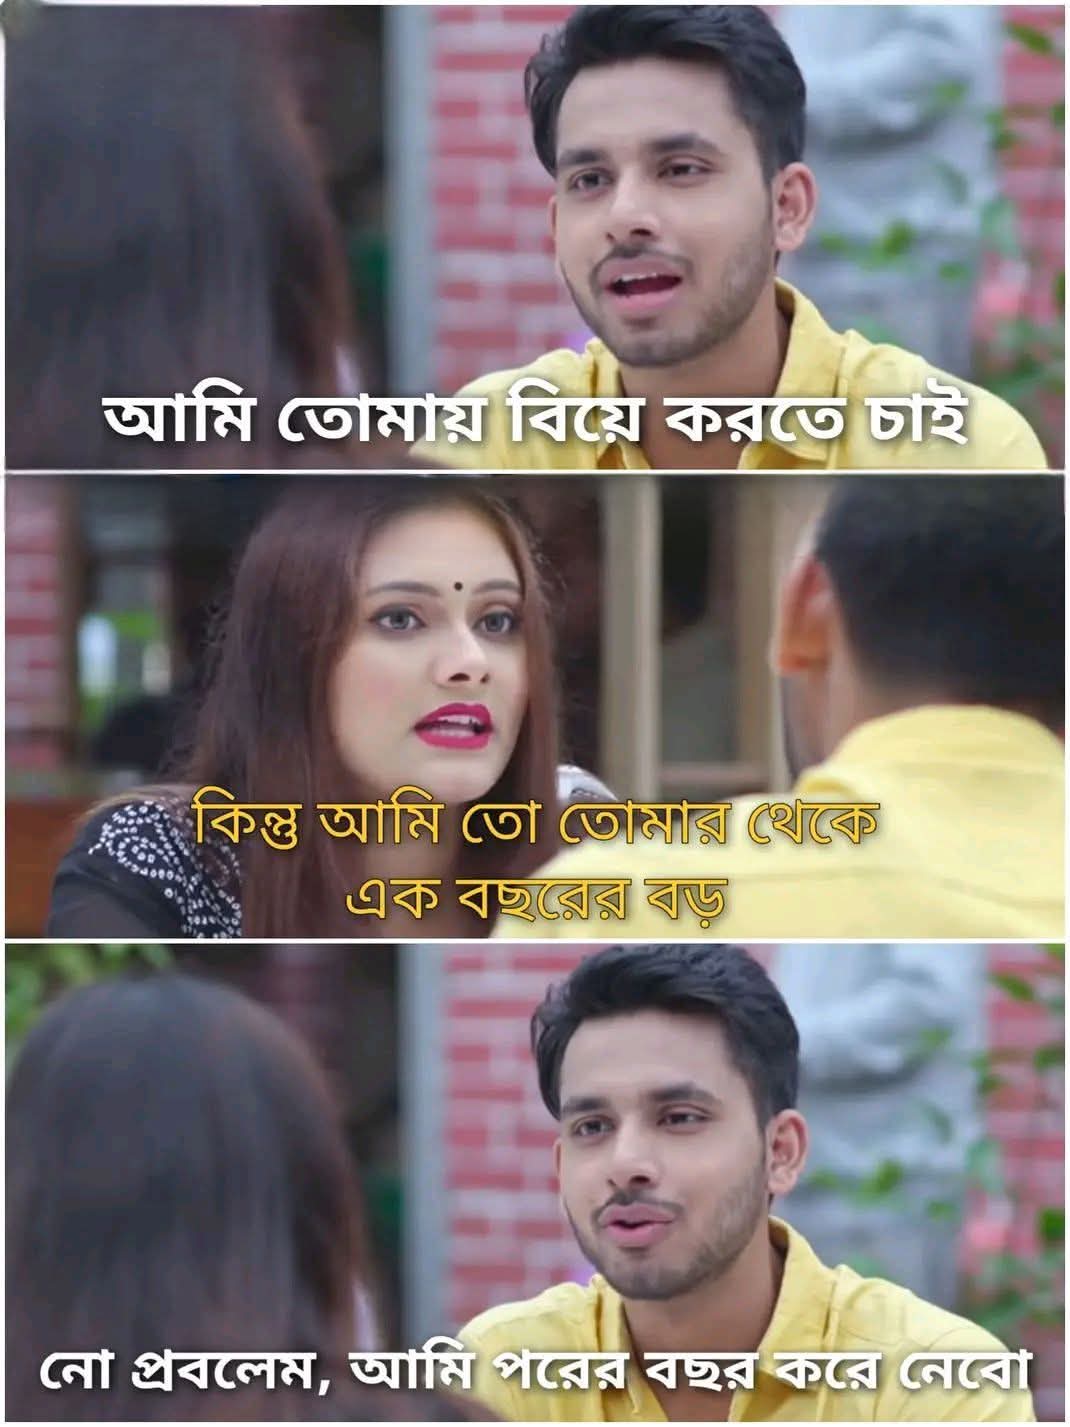
Text: আমি তোমায় বিয়ে করতে চাই
কিন্তু আমি তো তোমার থেকে এক বছরের বড়
নো প্রবলেম, আমি পরের বছর করে নেবো
Label: Non Hate